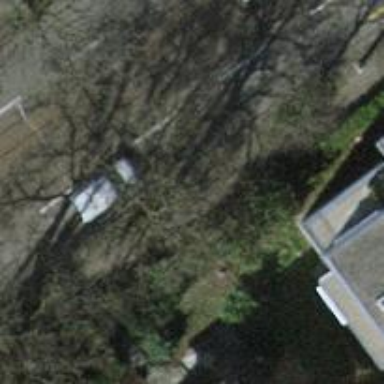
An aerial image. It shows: Avenue of trees.